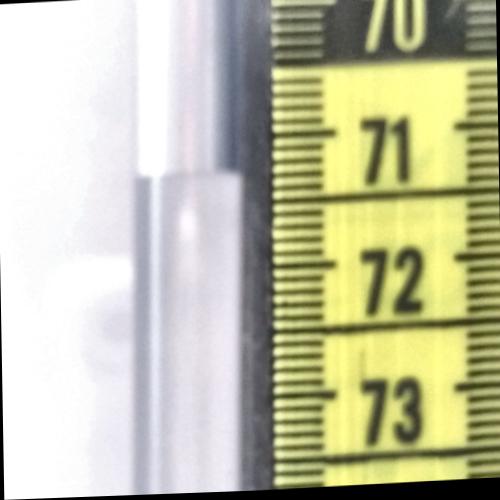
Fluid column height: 71.3 cm